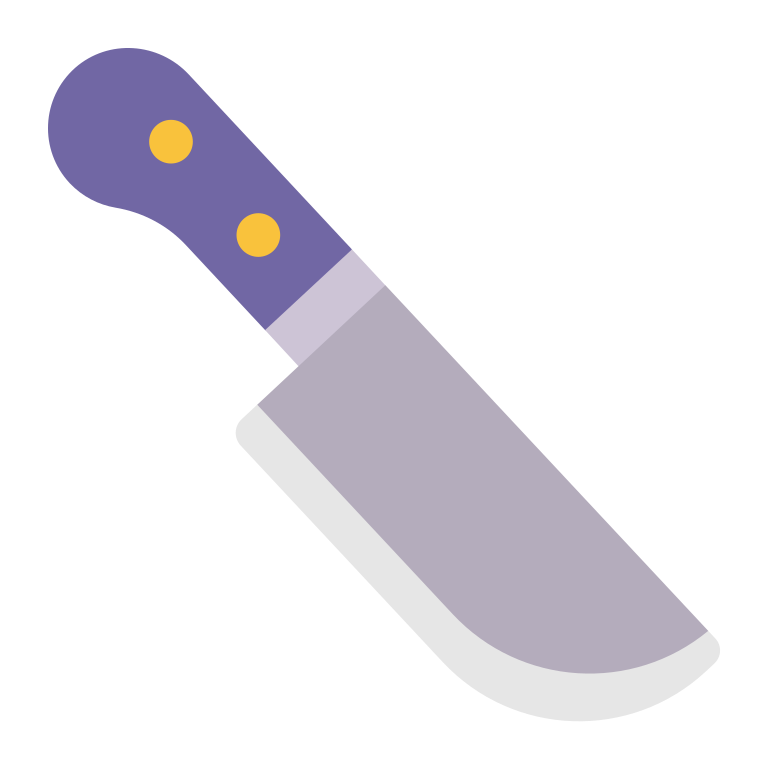
kitchen knife flat